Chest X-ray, PA view. Patient: 21 years old, sex M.
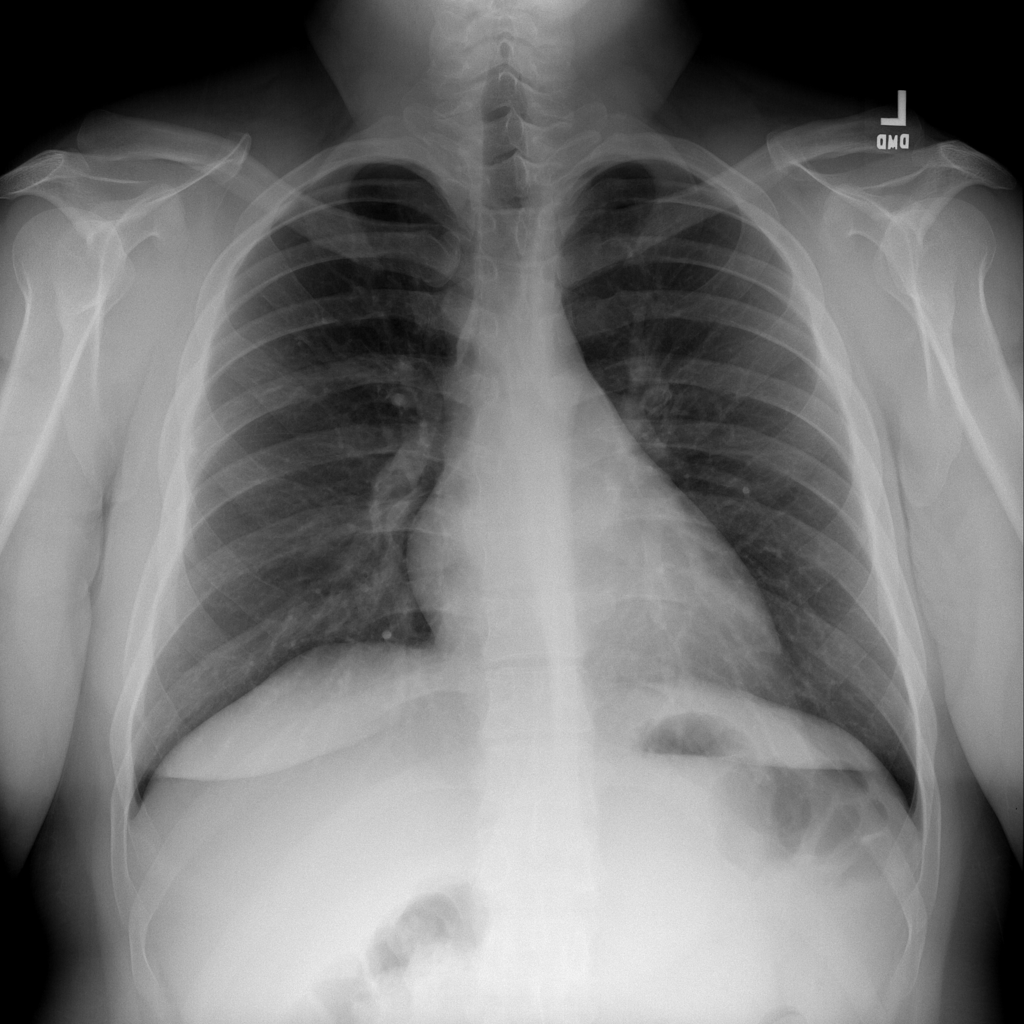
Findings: Pneumonia